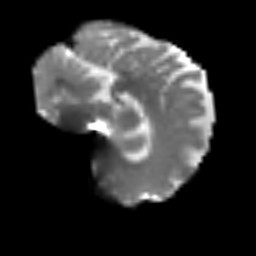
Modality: T2w
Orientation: sagittal
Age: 71
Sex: female
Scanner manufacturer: siemens
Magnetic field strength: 3 T
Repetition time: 3.2 s
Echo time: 0.081 s